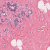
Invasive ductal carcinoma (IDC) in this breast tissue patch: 0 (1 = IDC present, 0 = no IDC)